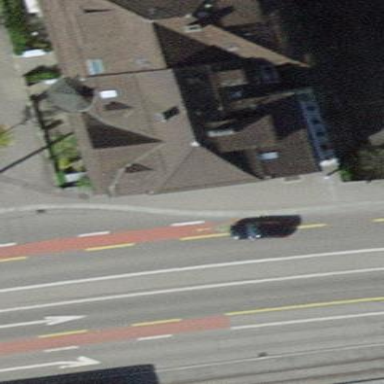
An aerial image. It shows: Hipped roof apartment building.